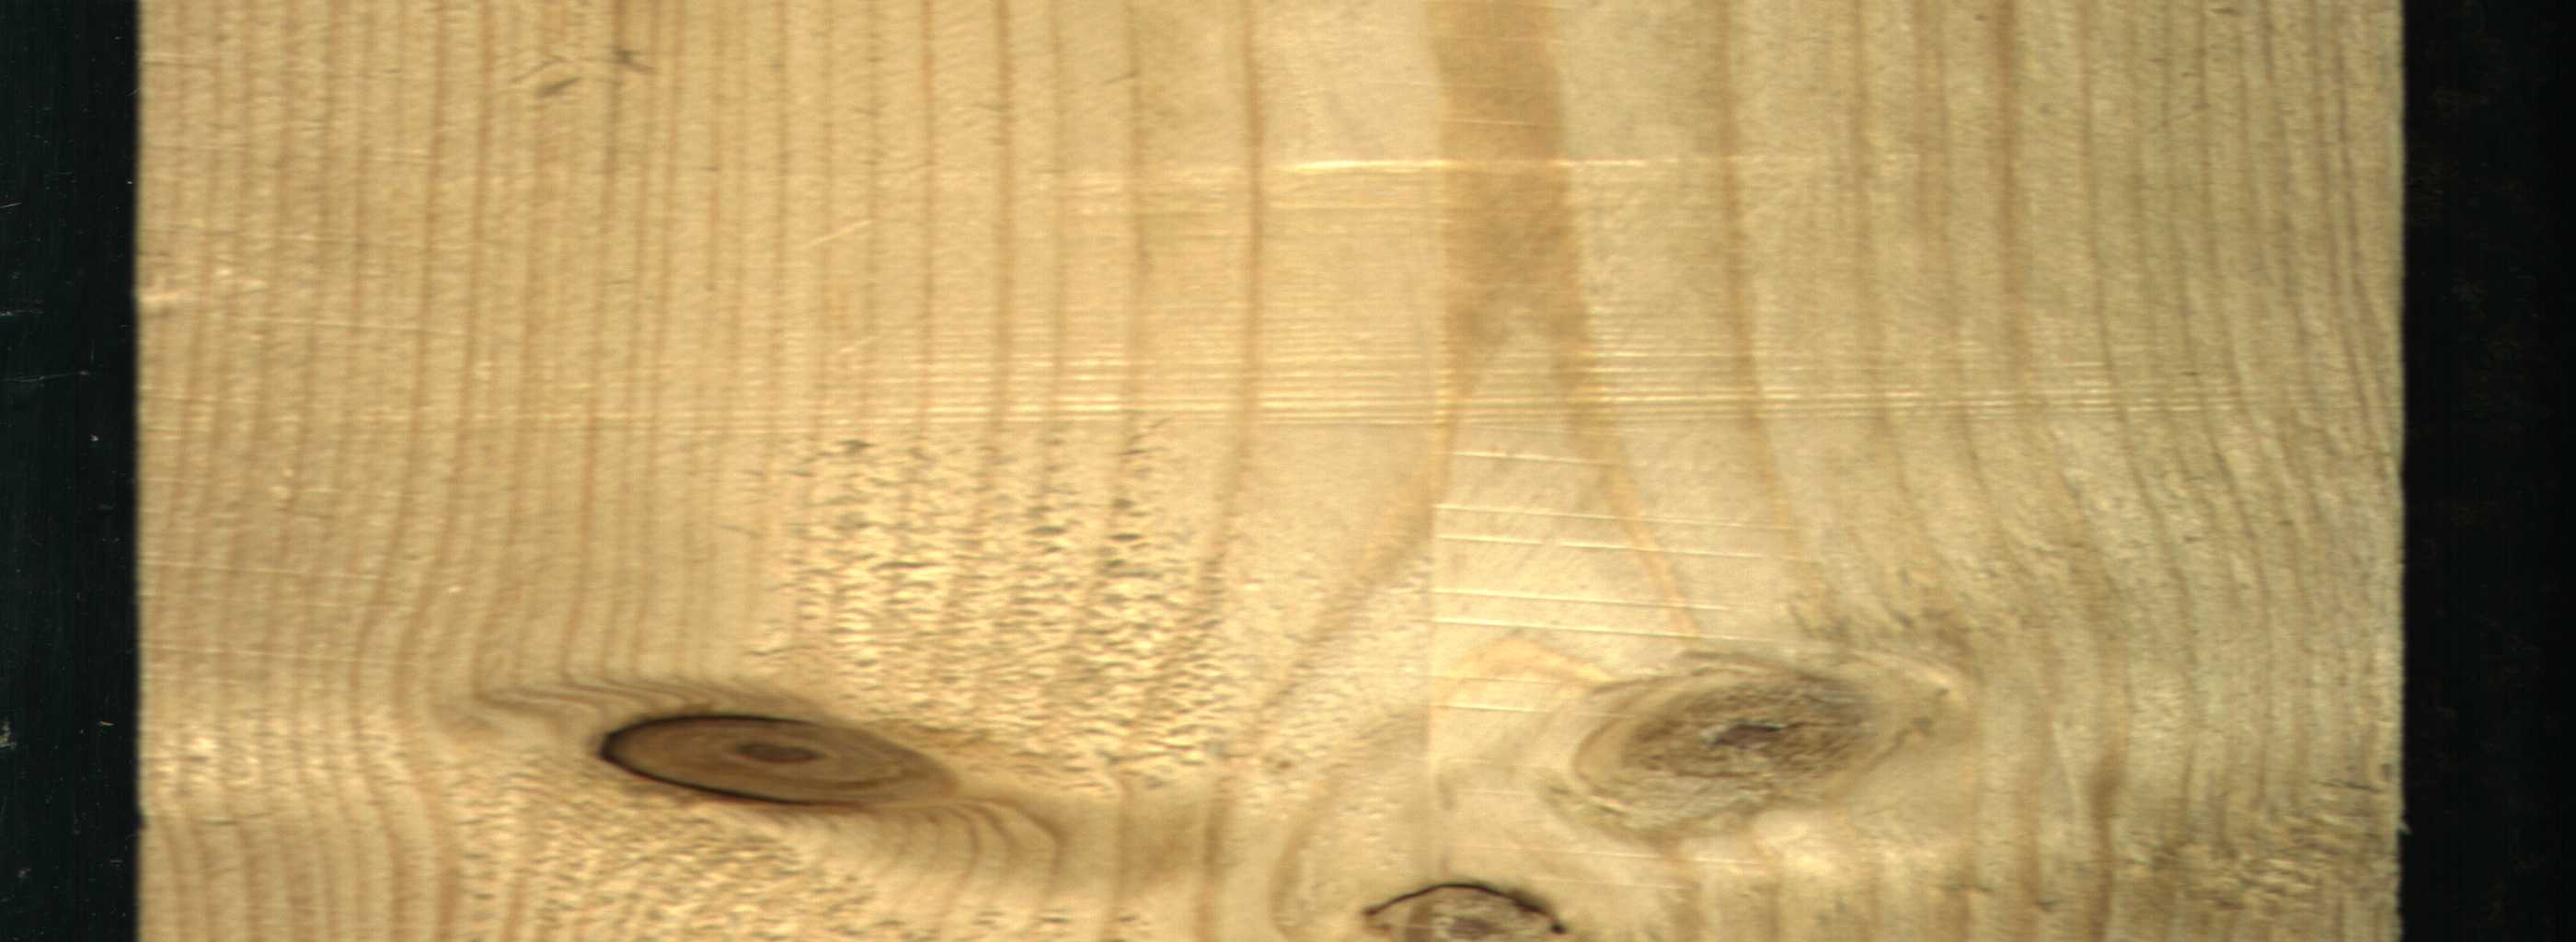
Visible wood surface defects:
Dead_Knot
Dead_Knot
Live_Knot